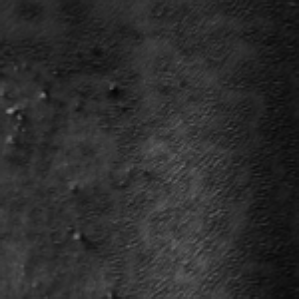
Label: frost